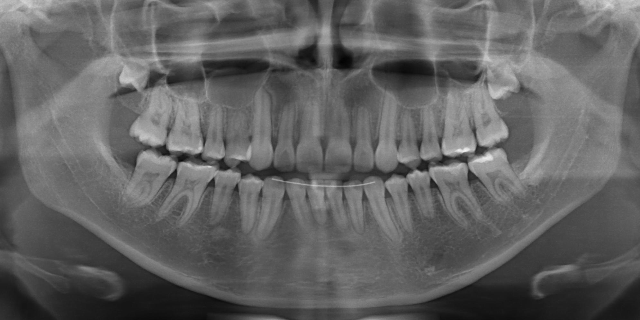
adult